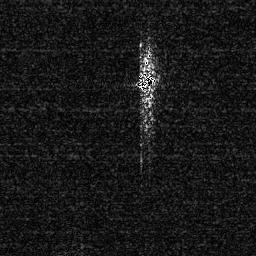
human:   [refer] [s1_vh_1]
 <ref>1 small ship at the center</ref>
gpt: <box>[[51, 26, 60, 35, 0]]</box>